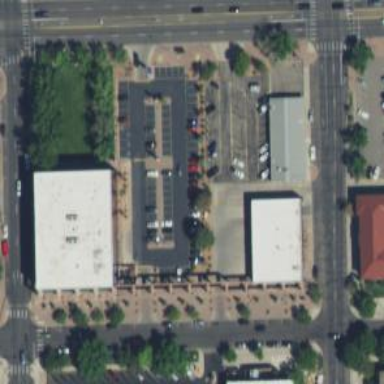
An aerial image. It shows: Parking space is available.